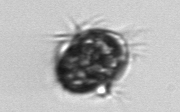
Label: Mesodinium